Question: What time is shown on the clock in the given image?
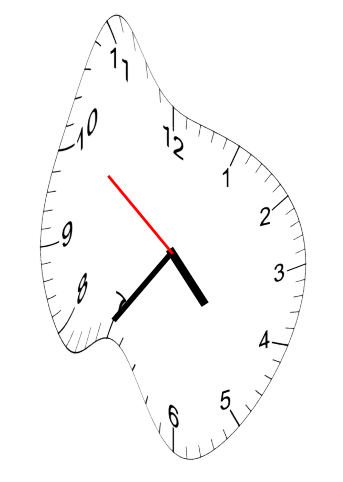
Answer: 04:35:51